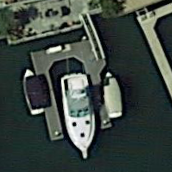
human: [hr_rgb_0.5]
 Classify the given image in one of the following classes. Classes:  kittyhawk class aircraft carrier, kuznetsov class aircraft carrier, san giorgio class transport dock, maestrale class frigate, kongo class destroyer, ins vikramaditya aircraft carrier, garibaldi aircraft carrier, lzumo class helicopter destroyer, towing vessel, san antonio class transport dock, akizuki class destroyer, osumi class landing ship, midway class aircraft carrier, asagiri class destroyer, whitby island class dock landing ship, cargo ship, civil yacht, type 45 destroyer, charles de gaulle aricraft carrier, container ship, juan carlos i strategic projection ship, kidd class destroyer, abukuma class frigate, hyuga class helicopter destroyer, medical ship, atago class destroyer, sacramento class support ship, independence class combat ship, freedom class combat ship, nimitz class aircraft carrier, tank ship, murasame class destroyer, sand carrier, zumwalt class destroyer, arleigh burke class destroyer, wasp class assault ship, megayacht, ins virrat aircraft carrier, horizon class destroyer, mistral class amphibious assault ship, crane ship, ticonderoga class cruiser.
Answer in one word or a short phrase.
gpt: Civil yacht